Question: I'm trying to make the desktop qt-components <URL> work inside Qt Designer. I'm trying to make the components appear under the "Items" list.
I successfully compiled it using 'qmake && mingw32-make install'. This also copied all component files into '\QtSDK\Desktop\Qt.8.1\mingw\imports\QtDesktop'.
I am able to include the components in the editor using 'import QtDesktop 0.1'. The following code correctly compiles, runs, and shows a button:
'''
import QtQuick 1.1
import QtDesktop 0.1
Rectangle {
width: 100
height: 100
Button {
id: button
text: "Push me"
onClicked: button.text = "Pressed"
}
}
'''

However when I click on "Design" to enter the Qt Designer, it tries to load for a while and Qt Creator crashes. I've tried this on both Windows and Fedora with the same result.
I've also tried moving the components folder to '\QtSDK\Desktop\Qt.8.1\mingw\imports\Qt\labs\components' but this did not work.
I've tried using qmlplugindump to generate the plugins.qmltypes file per these instruction: <URL> but was still unsuccessful. To do this I had to change the 'qt-components-desktop\src\src.pro' file to build in release mode with 'CONFIG += release' or else qmlplugindump will throw an error. The output plugins.qmltypes file looks good and is located in the same folder as the qmldir file.
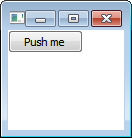
Answer: This issue was reported to Qt's bug database and is expected to be fixed in Qt Creator version 2.5.0 <URL>